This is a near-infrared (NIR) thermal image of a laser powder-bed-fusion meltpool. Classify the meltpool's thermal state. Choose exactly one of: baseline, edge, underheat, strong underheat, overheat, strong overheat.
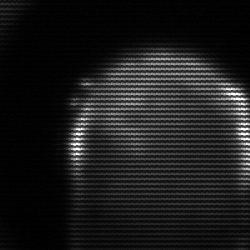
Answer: edge